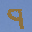
Label: 9